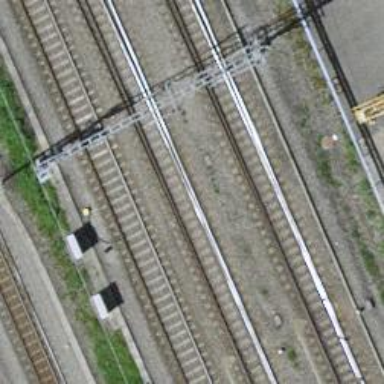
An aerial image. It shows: Single railway track with electrification through contact line.